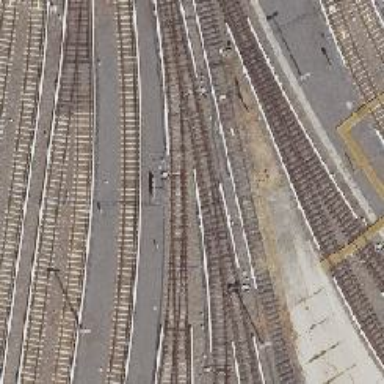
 with the electrification running at the bottom."